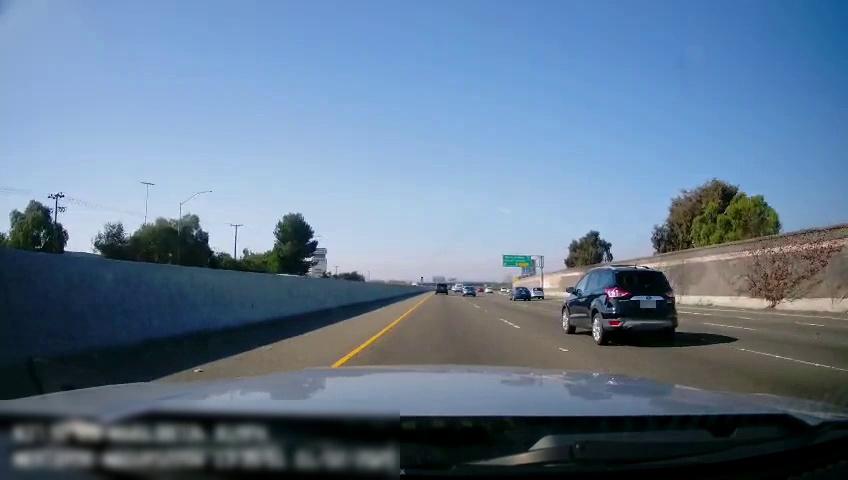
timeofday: Day
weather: Sunny
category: Drivable Space
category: Vehicles | Car
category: Vehicles | Car
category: Vehicles | SUV
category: Vehicles | SUV
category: Vehicles | Car
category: Lanes | Current Lane
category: Lanes | Current Lane
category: Lanes | Alternate Lane
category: Lanes | Alternate Lane
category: Lanes | Alternate Lane
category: Lanes | Opposite Lane
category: Traffic | Signs